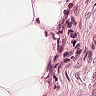
Metastatic tissue present: no